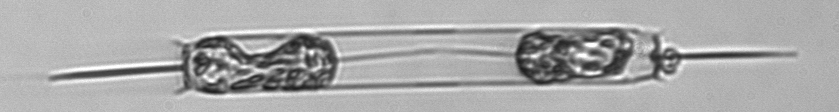
Label: Ditylum_brightwellii